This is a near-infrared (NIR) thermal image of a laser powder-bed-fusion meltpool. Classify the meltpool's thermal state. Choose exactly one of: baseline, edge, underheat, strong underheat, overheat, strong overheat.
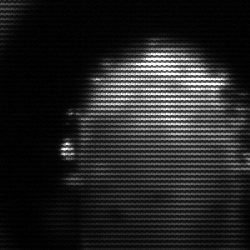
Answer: baseline